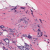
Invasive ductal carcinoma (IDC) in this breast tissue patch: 1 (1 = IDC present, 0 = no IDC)